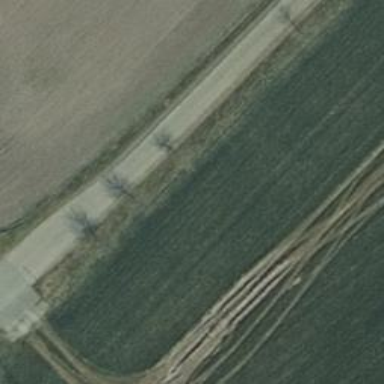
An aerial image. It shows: Avenue lined with trees.